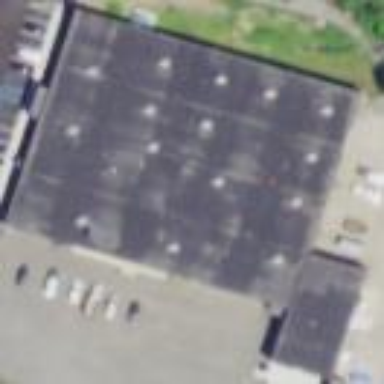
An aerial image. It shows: Warehouse.